Question: I'm trying to create a similar login as in <URL>. I want to display a description "someone@example.com" and "Password" in the fields.
I've tried to use the txReplaceFormPassword.js (<URL> script to dynamically replace the fields but it is returning html text instead of the actual field.
'''
<head>
<script src="@Url.Content("~/Scripts/txReplaceFormPassword.js")" type="text/javascript"></script>
<script type="text/javascript">
$(document).ready(function () {
$('.pwdfield').txReplaceFormPassword({
show_text: 'Password'
});
});
</script>
</head>
<div class="pwdfield">
@Html.PasswordFor(model => model.Password, new {@class = "k-textbox", style = "width:300px"})
@Html.ValidationMessageFor(model => model.Password)
</div>
'''
I'm getting the following output in the browser:

Please let me know how can I get a description inside Password/Username field similar to the two links above.
Thanks.
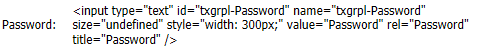
Answer: I think this is what you want:
'''
<input type="text" placeholder="someone@example.com" /><br />
<input type="password" placeholder="Password" />
'''
As far as I know, you don't need to use js or jQuery for that. Just set the 'placeholder=""' to the text you want to show in the fields.
Take a look on <URL>.
Then use the following jQuery (tested on ie 7):
'''
(function($){
var placeholderIsSupported = ('placeholder' in document.createElement('input'));
$.fn.emulatePlaceholder = function(){
if(!placeholderIsSupported){
this.each(function(index, element){
var handle = $(element);
var placeholder = handle.attr('placeholder');
if(handle.val() == ''){
handle.val(placeholder);
}
handle.blur(function(e){
var handle = $(this);
if(handle.val() == ''){
handle.val(placeholder);
}
});
handle.focus(function(e){
var handle = $(this);
if(handle.val() == placeholder){
handle.val('');
}
});
});
}
};
})(jQuery);
'''
'''
$('input').emulatePlaceholder();
'''
<URL> example